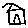
Label: house